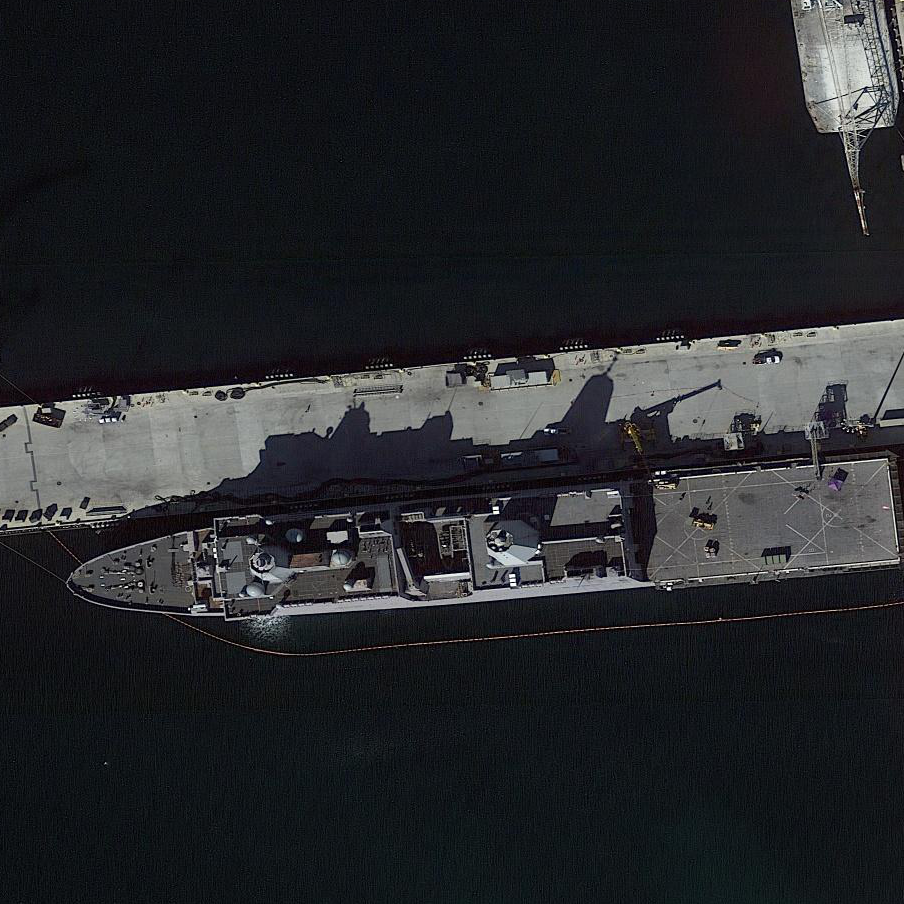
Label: San_Antonio-class_transport_dock